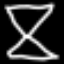
Label: hourglass